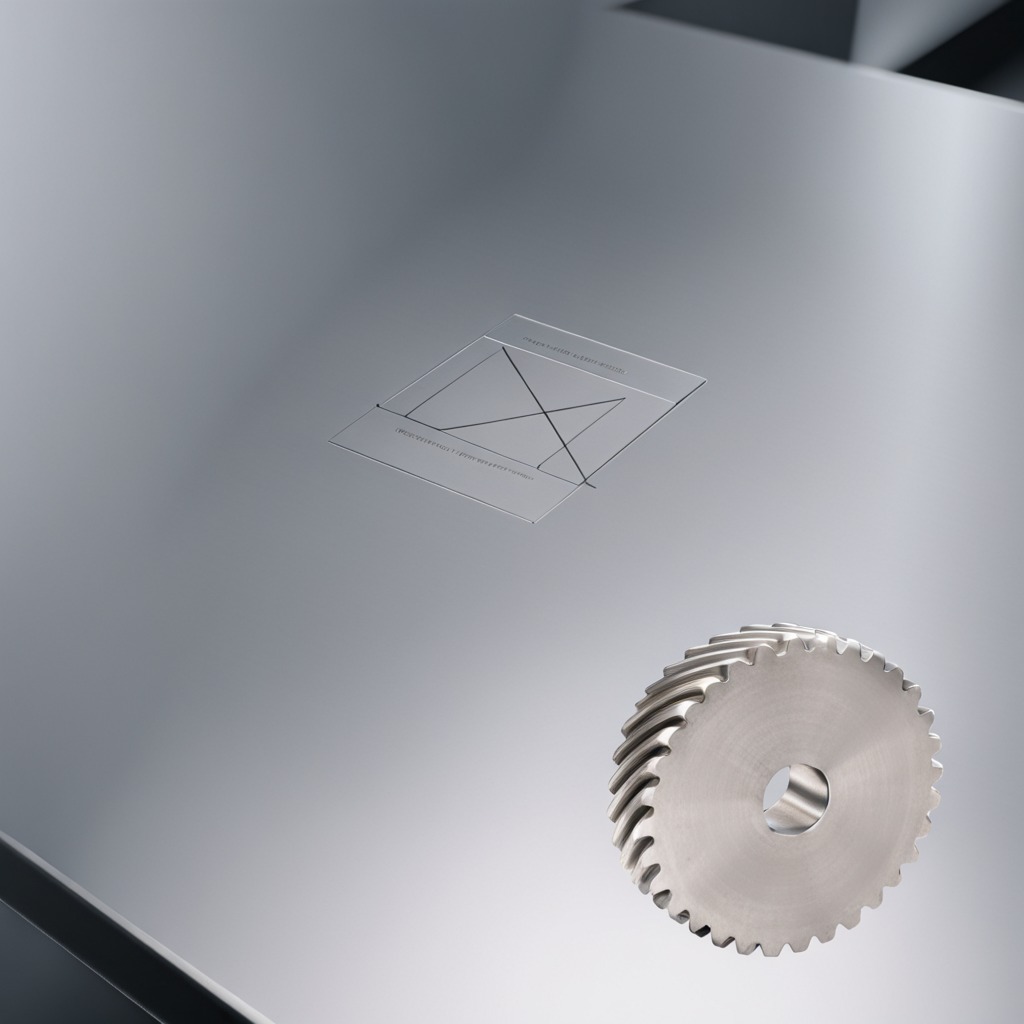
A steel gear with teeth is lying on a stainless steel table in a high-end prototyping lab.